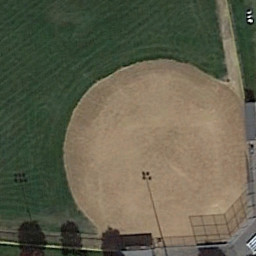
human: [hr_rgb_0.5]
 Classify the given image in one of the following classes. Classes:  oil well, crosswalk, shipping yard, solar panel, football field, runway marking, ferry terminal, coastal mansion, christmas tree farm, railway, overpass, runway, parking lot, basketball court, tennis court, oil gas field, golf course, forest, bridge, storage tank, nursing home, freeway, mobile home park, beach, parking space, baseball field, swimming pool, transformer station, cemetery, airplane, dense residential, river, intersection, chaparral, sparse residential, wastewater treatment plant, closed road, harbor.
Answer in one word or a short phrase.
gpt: baseball field